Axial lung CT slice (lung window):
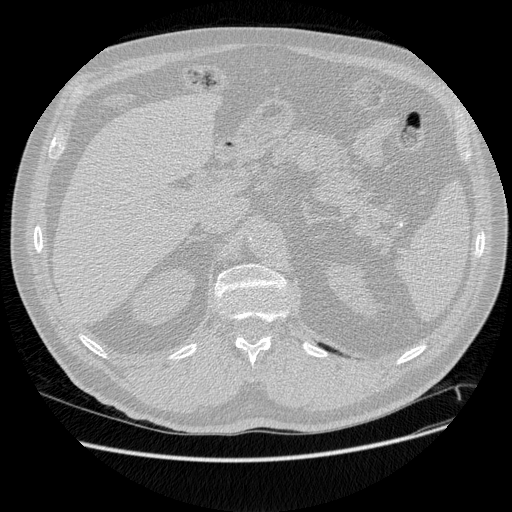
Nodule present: no